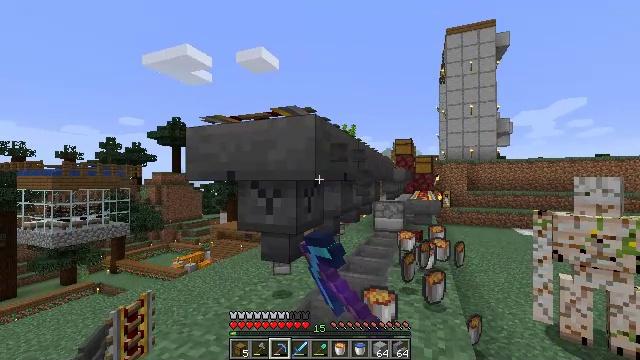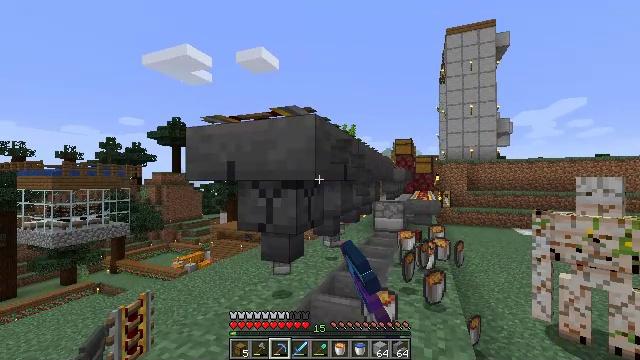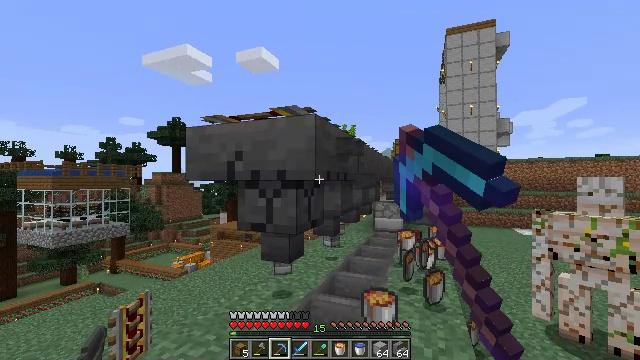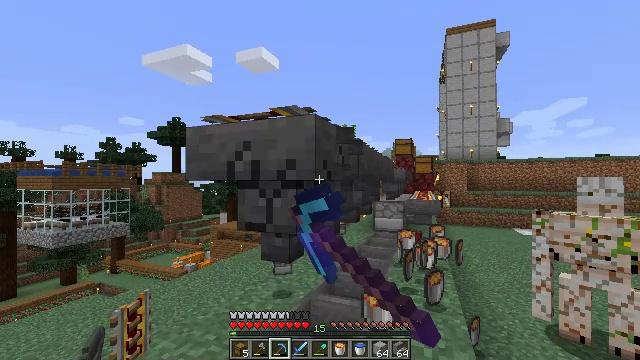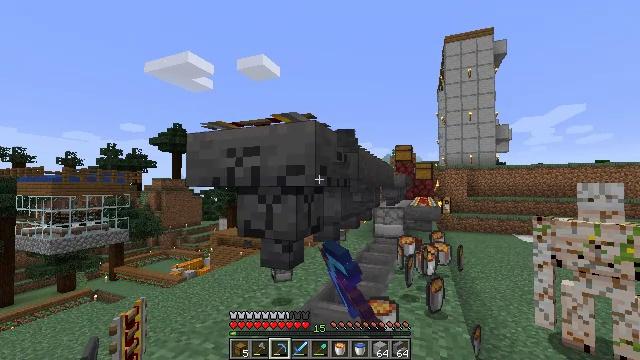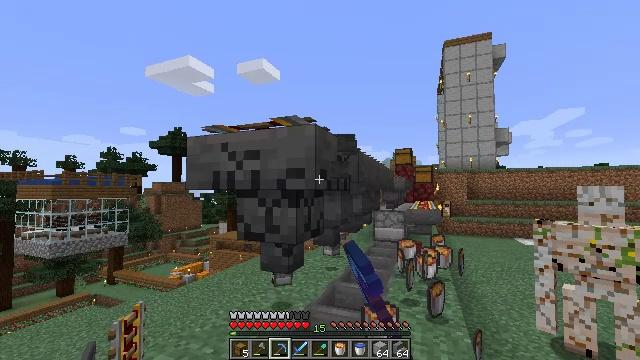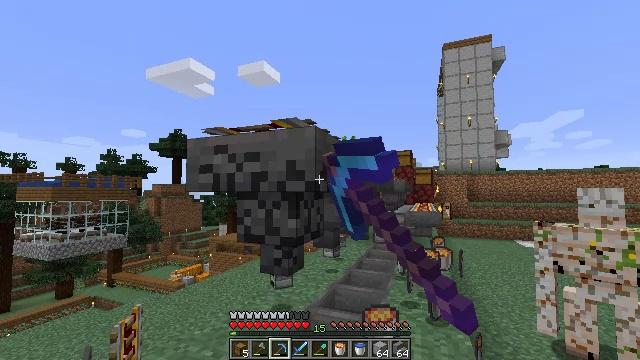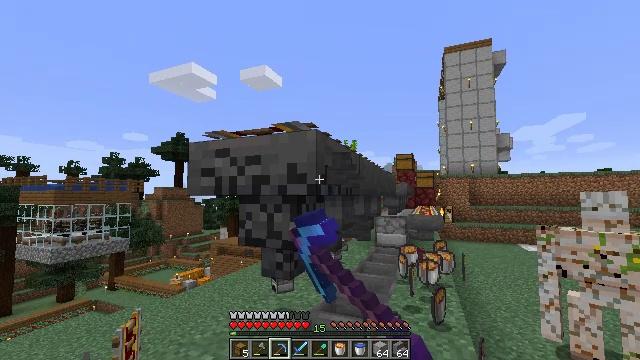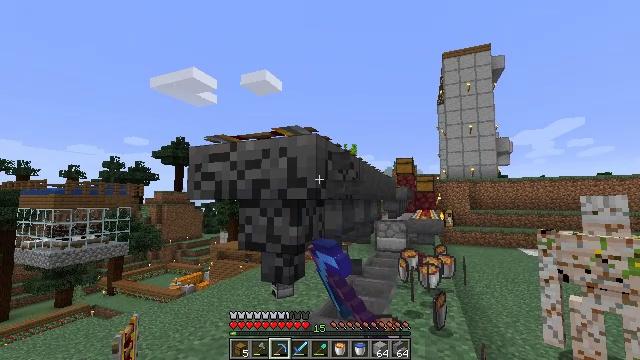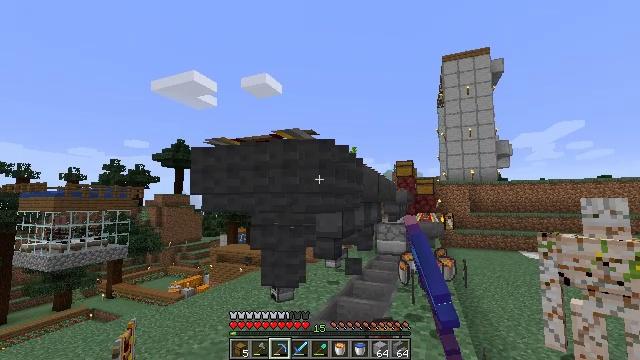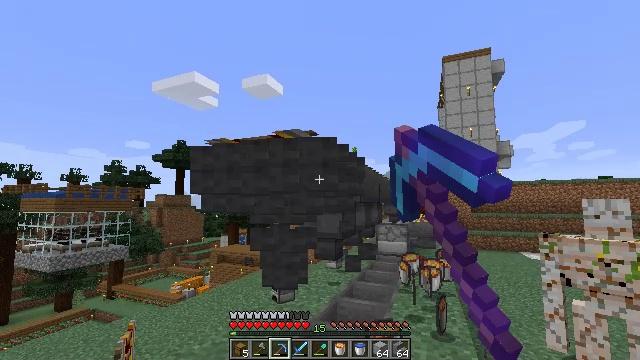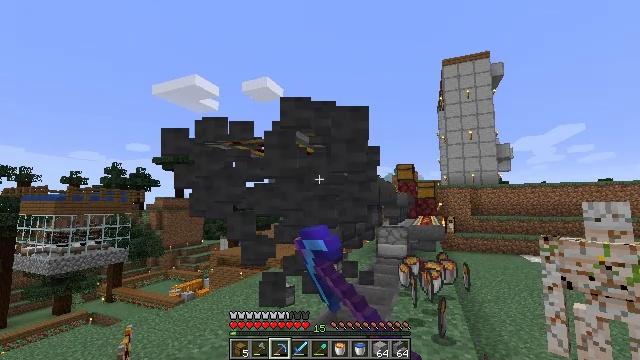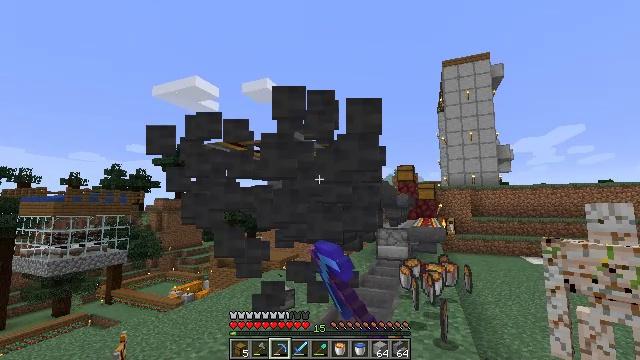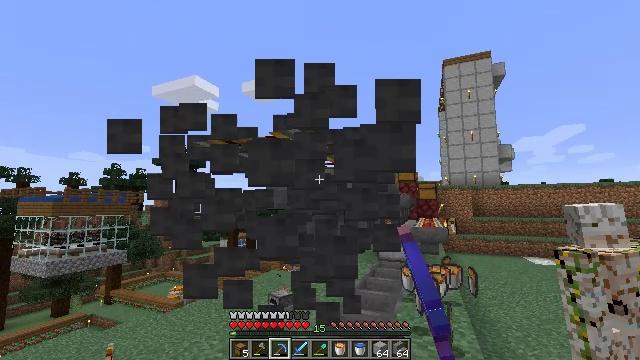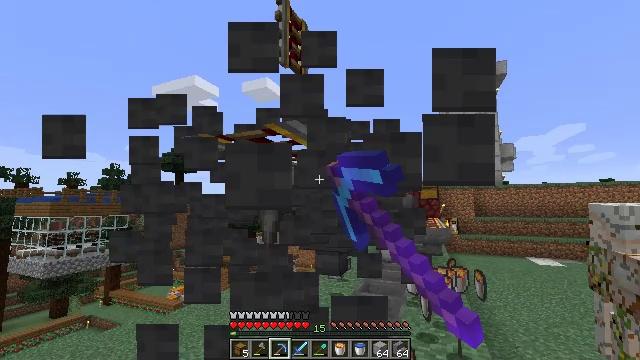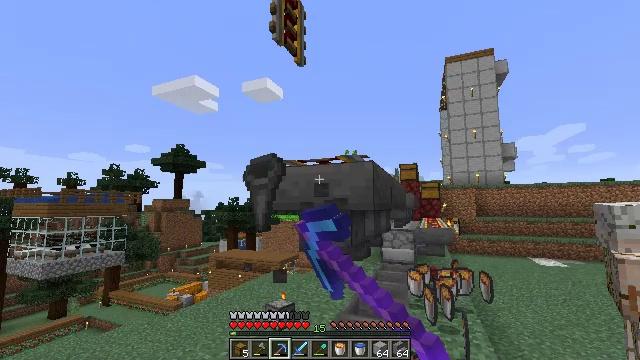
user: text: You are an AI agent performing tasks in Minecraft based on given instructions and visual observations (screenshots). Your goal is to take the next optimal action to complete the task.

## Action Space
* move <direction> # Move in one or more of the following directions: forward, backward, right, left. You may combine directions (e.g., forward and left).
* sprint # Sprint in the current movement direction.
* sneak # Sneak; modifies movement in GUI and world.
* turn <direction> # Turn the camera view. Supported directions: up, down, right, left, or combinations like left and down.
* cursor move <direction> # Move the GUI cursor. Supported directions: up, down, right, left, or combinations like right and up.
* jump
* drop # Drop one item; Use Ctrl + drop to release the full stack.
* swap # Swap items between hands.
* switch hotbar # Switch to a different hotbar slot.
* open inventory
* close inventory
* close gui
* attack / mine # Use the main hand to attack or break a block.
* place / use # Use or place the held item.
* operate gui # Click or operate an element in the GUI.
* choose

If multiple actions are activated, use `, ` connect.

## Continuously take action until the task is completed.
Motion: motion action
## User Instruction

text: Harvest the hopper from its place.
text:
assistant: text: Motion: attack / mine
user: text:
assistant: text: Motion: attack / mine
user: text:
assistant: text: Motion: attack / mine
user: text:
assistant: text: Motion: turn up, attack / mine
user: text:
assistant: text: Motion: attack / mine
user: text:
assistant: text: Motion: attack / mine
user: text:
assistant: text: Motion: attack / mine
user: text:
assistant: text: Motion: attack / mine
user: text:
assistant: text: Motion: attack / mine
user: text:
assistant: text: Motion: attack / mine
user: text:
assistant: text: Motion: attack / mine
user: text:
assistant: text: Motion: move forward, attack / mine
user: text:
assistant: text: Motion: move forward, attack / mine
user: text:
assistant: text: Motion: move forward, attack / mine
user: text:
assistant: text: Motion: move forward, attack / mine
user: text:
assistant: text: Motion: attack / mine
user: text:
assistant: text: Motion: attack / mine
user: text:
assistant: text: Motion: attack / mine
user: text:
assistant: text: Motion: attack / mine
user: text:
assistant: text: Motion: attack / mine
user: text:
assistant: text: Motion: attack / mine
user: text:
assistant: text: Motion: attack / mine
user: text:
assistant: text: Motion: attack / mine
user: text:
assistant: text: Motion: turn right, attack / mine
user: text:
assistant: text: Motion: turn right, attack / mine
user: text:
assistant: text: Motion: attack / mine
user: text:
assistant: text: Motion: attack / mine
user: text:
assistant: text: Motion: attack / mine
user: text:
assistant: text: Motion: attack / mine
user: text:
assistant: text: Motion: attack / mine